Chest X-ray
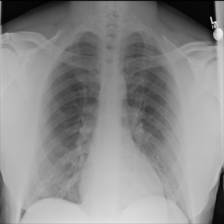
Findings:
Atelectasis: negative
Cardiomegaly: negative
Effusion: negative
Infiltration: negative
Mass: negative
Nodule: negative
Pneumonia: negative
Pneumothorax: negative
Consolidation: negative
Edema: negative
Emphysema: negative
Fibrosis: negative
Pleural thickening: negative
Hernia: negative